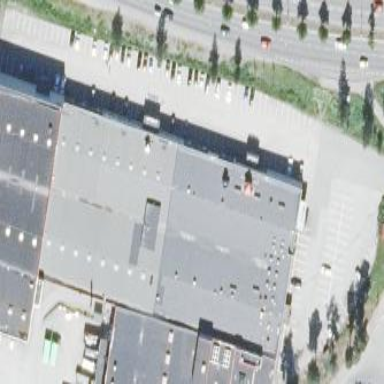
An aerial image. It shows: Parking area with asphalt surface.